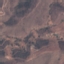
Land use / land cover class: HerbaceousVegetation